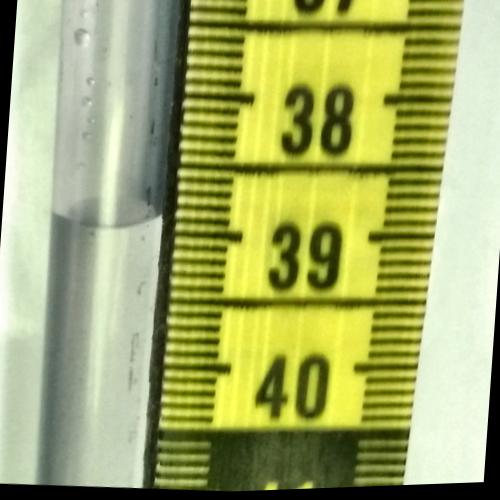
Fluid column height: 38.9 cm